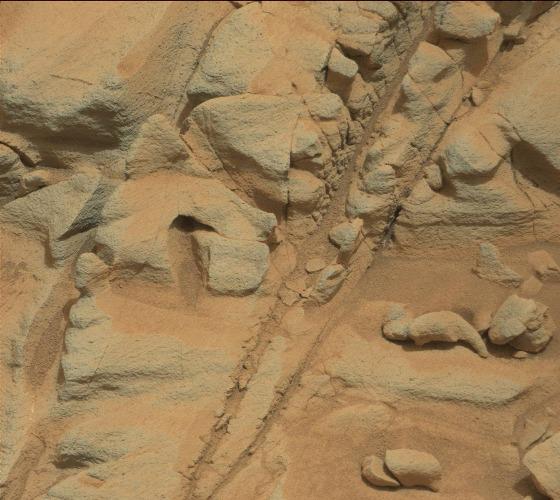
Terrain classes present: Bedrock, Gravel / Sand / Soil, Rock, Shadow